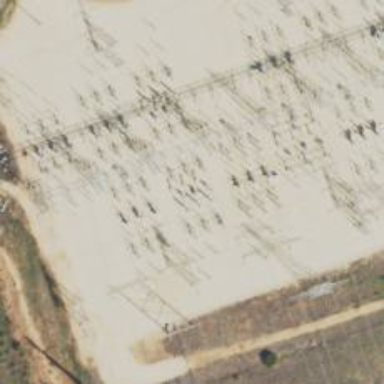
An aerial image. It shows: Switch for power supply.